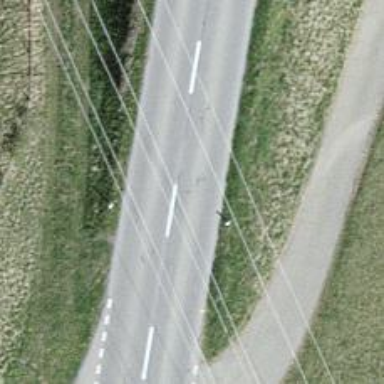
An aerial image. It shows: Secondary road with asphalt surface.